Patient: sex M, age 26
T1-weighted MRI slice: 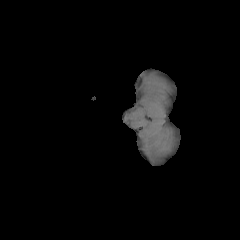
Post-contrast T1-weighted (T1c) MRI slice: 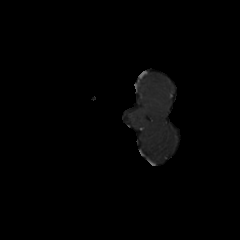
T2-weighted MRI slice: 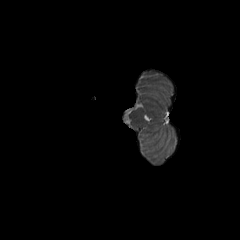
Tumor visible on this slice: no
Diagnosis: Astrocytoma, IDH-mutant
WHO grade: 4